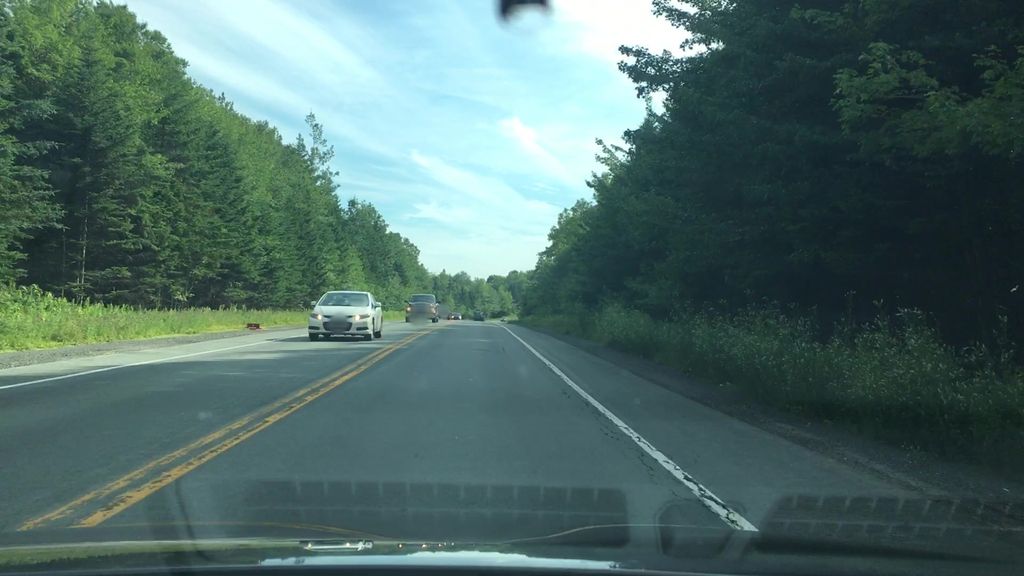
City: halifax